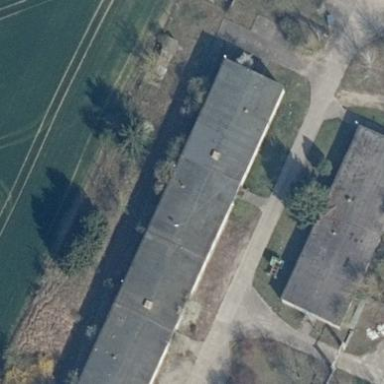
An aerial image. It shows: Building.